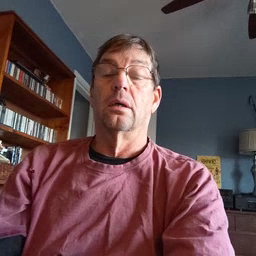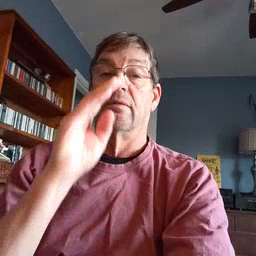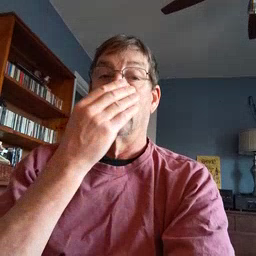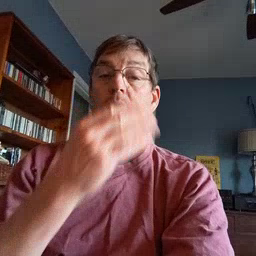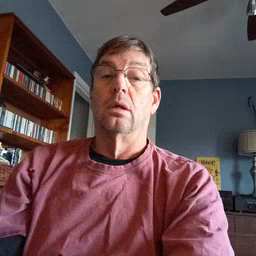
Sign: flower